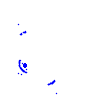
Particle: kaon